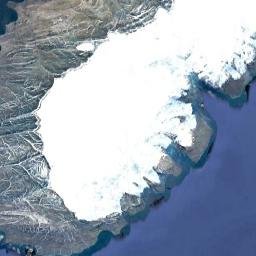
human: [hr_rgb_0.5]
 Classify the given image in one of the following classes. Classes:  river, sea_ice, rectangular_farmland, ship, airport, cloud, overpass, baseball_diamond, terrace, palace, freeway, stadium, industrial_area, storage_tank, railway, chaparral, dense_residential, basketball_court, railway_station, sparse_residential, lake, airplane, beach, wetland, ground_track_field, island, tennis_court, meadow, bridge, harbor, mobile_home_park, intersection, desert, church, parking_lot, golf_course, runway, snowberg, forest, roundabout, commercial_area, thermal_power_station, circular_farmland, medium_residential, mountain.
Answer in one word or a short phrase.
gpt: snowberg